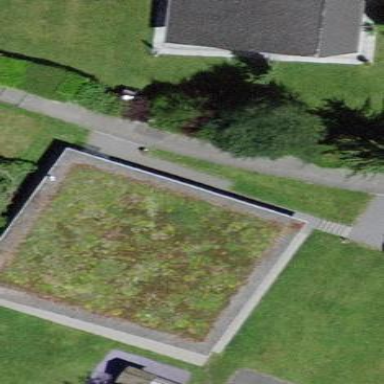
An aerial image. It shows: Kindergarten building.